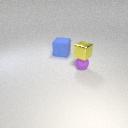
small yellow metal cube above small purple rubber sphere